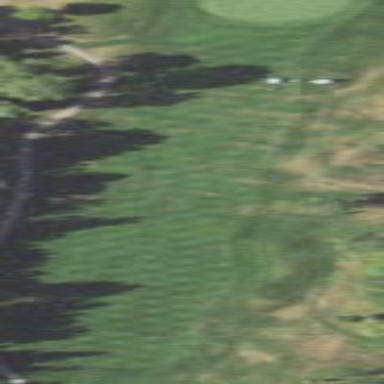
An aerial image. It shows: Grassy area designated as golf fairway.